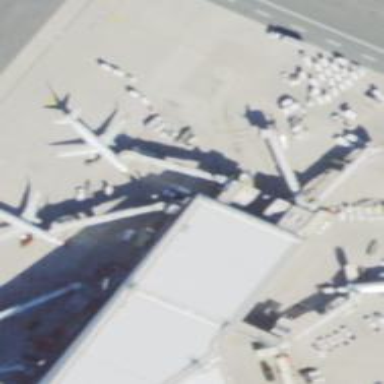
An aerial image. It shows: Airport gate.